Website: bh-photo
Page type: customer-info-address
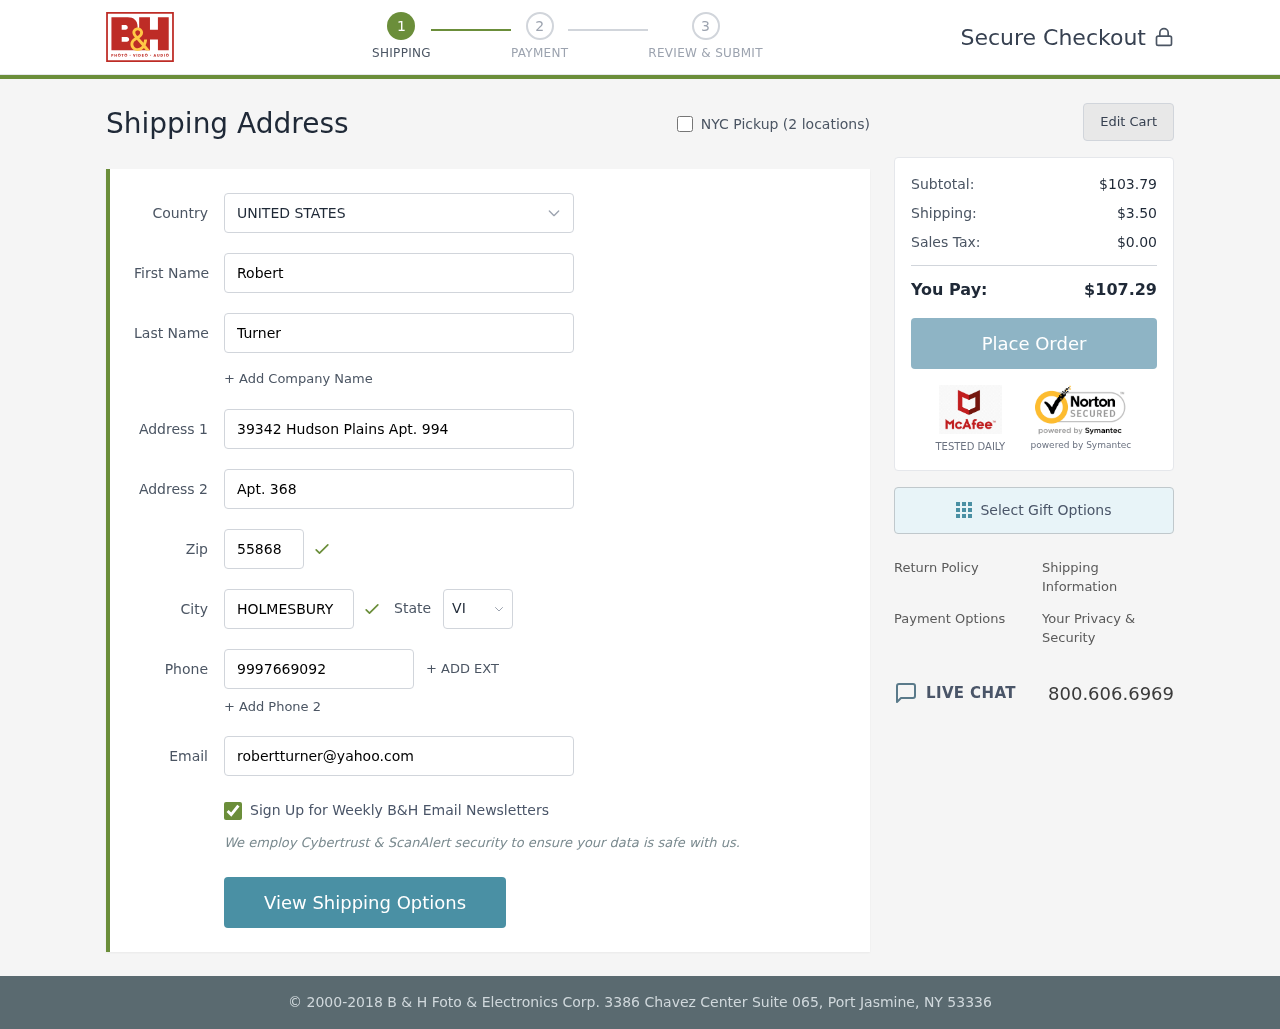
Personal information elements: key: PII_CITY
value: Holmesbury
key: PII_COUNTRY
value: United States
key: PII_EMAIL
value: robertturner@yahoo.com
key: PII_FIRSTNAME
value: Robert
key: PII_LASTNAME
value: Turner
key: PII_PHONE
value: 9997669092
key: PII_POSTCODE
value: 55868
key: PII_STATE_ABBR
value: VI
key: PII_STREET
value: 39342 Hudson Plains Apt. 994
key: PII_STREET2
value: Apt. 368
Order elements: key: ORDER_SUBTOTAL
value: $103.79
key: ORDER_SHIPPING_COST
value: $3.50
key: ORDER_TAX
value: $0.00
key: ORDER_TOTAL
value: $107.29